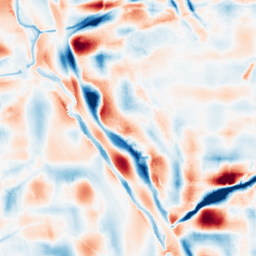
Category: wavelet
Decomposition family: wavelet_dwt
Decomposition parameters: wavelet: coif2
level: 5
Upsampling method: lanczos
Upsampling parameters: scale: 4
Upsampling scale: 4